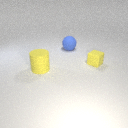
large yellow rubber cylinder to the left of large blue rubber sphere